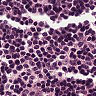
Metastatic tissue present: no